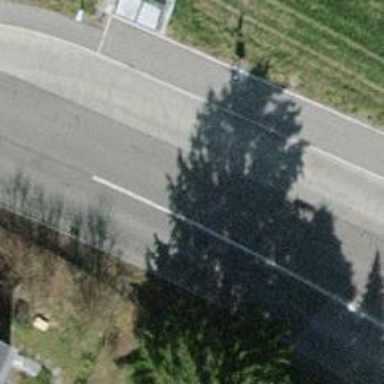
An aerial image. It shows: Tertiary road with asphalt surface.